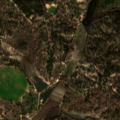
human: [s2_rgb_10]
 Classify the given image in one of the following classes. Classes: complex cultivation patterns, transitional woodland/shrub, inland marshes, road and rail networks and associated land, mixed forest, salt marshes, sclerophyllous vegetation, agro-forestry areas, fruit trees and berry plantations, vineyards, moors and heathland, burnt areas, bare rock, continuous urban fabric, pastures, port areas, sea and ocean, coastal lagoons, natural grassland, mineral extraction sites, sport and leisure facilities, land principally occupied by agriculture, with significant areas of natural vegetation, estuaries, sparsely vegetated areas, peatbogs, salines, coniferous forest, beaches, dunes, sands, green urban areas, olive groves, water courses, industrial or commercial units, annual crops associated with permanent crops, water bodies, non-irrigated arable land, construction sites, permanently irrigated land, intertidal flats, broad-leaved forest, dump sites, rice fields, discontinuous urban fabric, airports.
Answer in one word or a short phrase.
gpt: permanently irrigated land, rice fields, agro-forestry areas, broad-leaved forest, transitional woodland/shrub